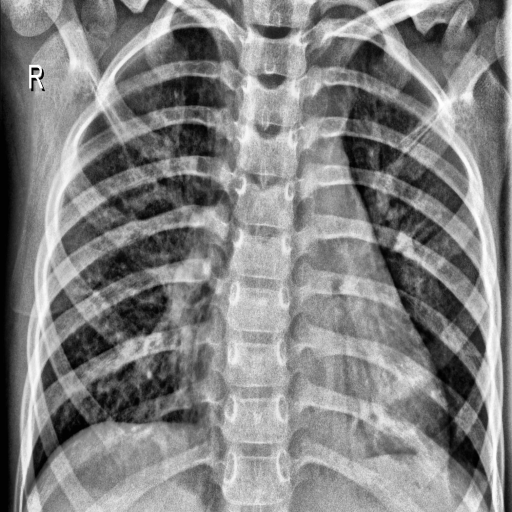
Finding: PNEUMONIA